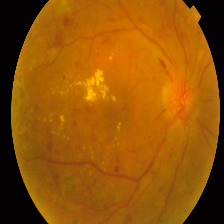
Diabetic retinopathy grade: Proliferative DR